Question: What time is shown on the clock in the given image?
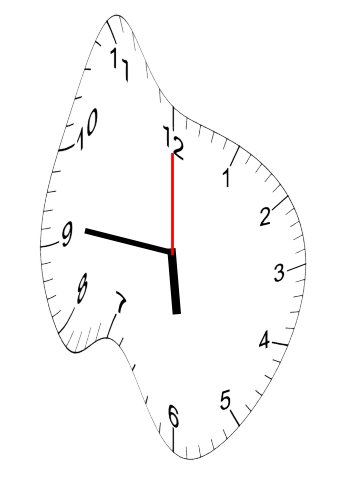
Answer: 05:46:00